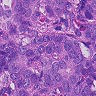
Metastatic tissue present: yes